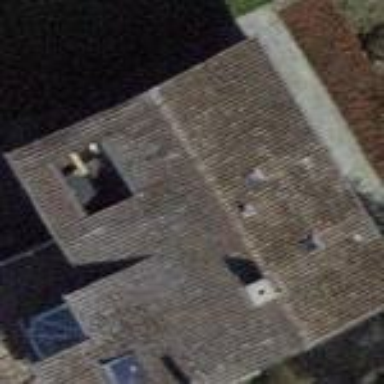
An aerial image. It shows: Building with tile roof.